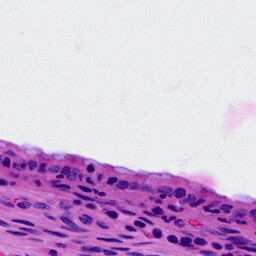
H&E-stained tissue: Cervix